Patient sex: F
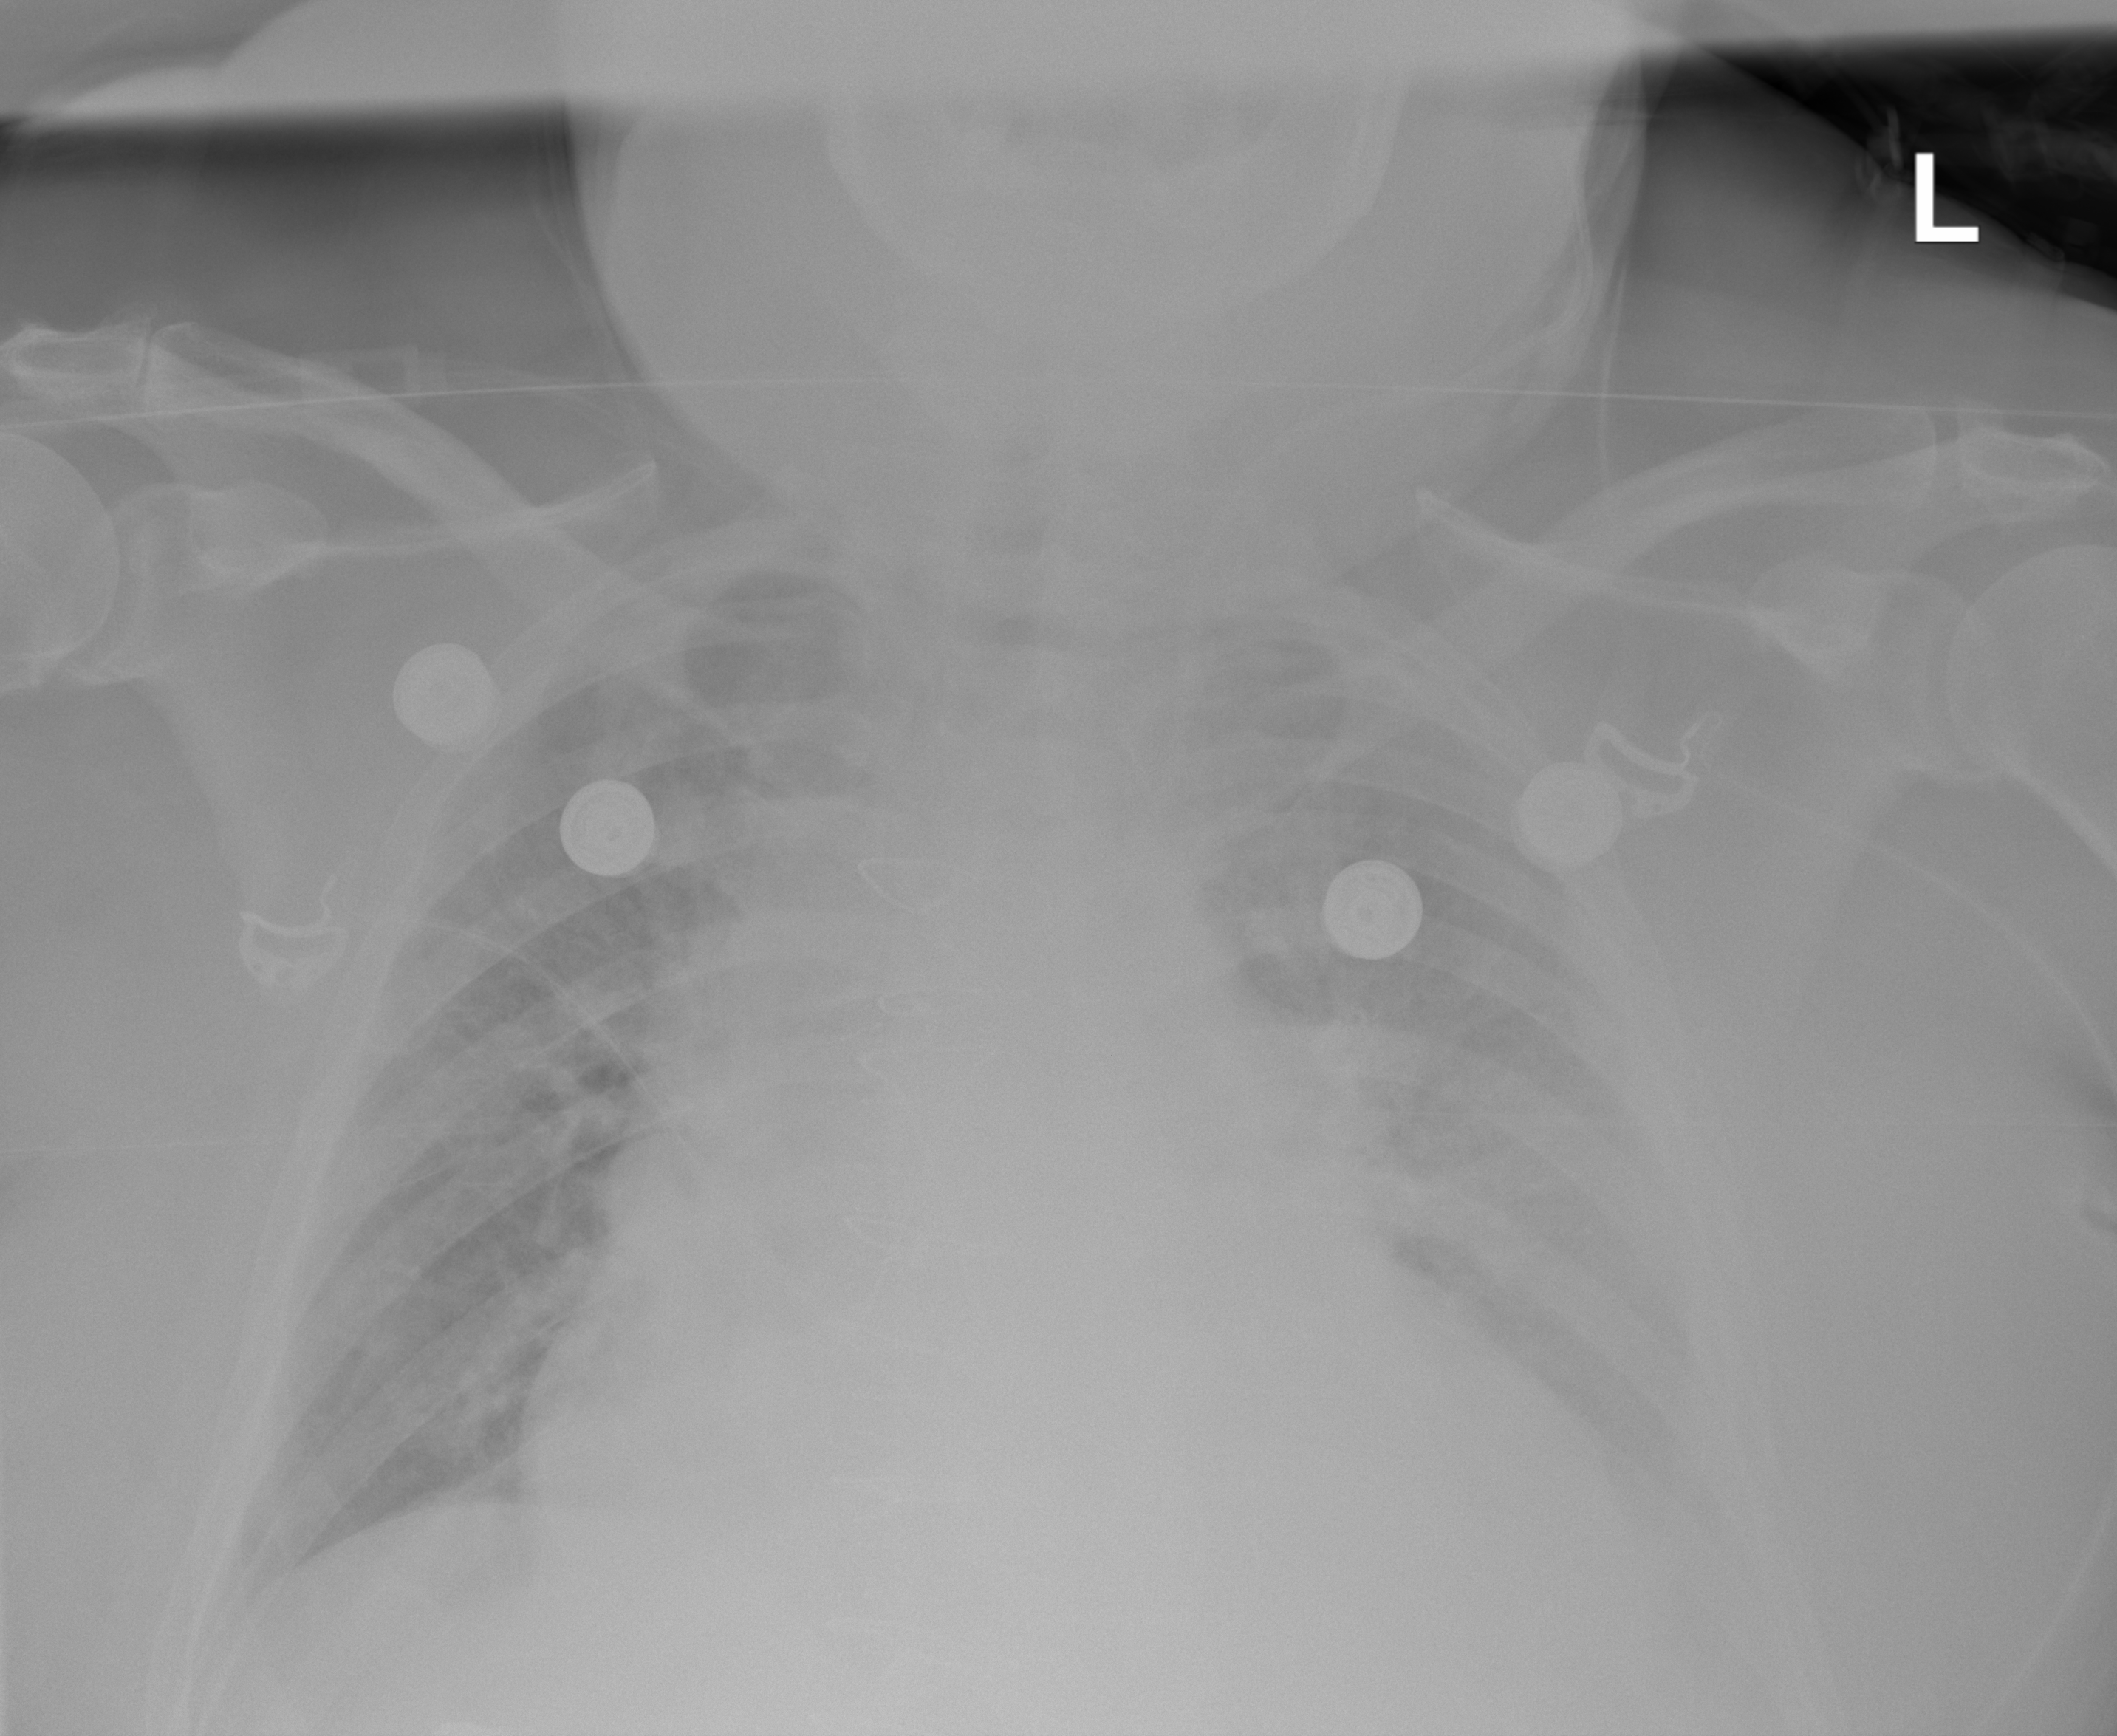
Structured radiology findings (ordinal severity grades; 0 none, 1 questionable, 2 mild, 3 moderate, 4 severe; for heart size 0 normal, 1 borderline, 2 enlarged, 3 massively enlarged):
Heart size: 2
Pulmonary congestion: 2
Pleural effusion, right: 0
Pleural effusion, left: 2
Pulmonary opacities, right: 2
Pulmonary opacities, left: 2
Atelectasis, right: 0
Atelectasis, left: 0